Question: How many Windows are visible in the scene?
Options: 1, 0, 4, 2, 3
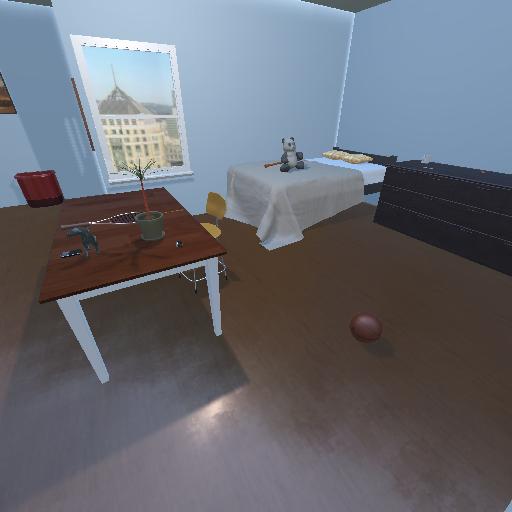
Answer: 1